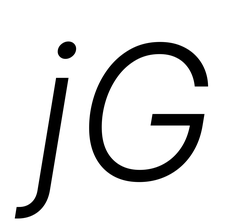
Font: Inter-Italic_Light_Italic